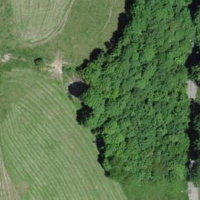
EUNIS habitat code: 24
Species observed at this site:
Allium ursinum